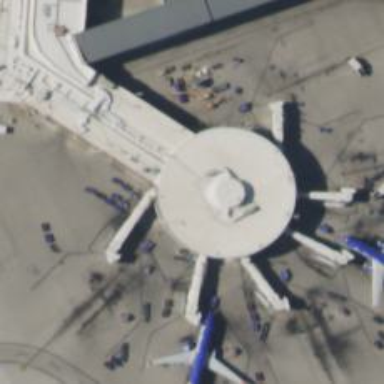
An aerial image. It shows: Airport gate.